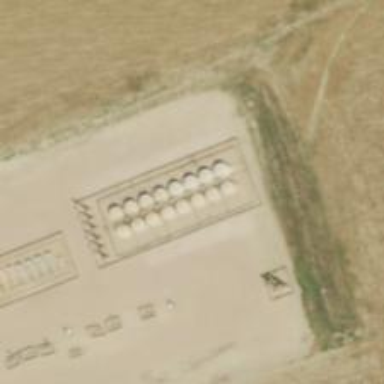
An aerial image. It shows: Storage tank that is man-made.